Question: For some reason, when I display the word "Butterfly" (or anything else with an "fl"), the "f" and the "l" connect at the top (see image below). The font is Century Gothic Bold. This is the code I use to setup the UILabel. The string for the label is retrieved from a plist:
'''
UILabel *label = [[UILabel alloc] init];
label.text = [self.flashcardDelegate.alphabetArr objectAtIndex:index];
label.textColor = [UIColor colorWithRed:.733 green:0 blue:.03137 alpha:1];
label.backgroundColor = [UIColor clearColor];
label.frame = CGRectMake(ipad ? 210.0f : 65.0f,
ipad ? 650.0f : 300.0f,
ipad ? 340.0f : 185.0f,
ipad ? 250.0f : 135.0f);
label.font = [UIFont fontWithName:@"CenturyGothic-Bold" size:ipad ? 200 : 100];
label.textAlignment = UITextAlignmentCenter;
'''
Any idea why this would happen? Thanks.

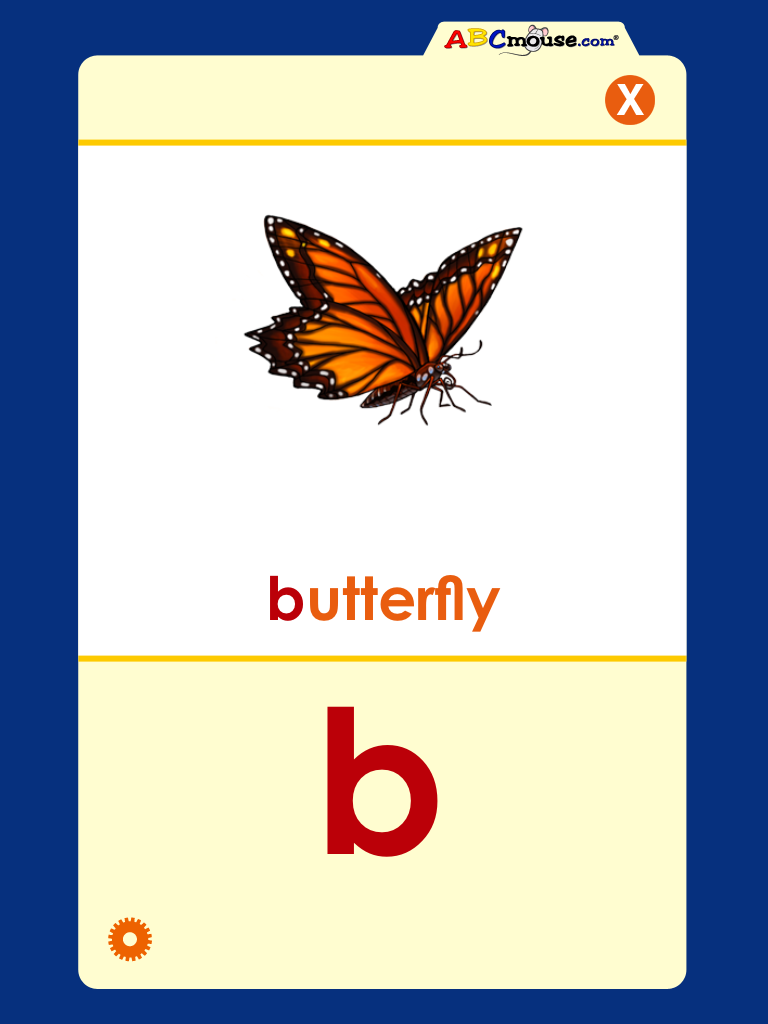
Answer: It's called a ligature, and it's intentional. You can change how the OS renders ligatures by using the <URL> if you're using 'NSAttributedString'.